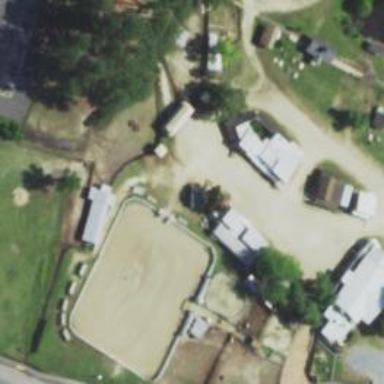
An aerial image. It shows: Equestrian pitch for leisure land sports.